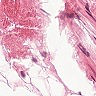
Metastatic tissue present: no